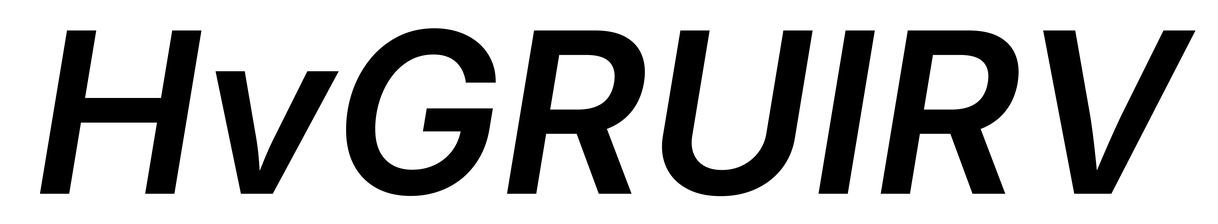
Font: Inter-Italic_SemiBold_Italic